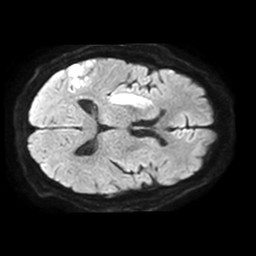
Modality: TRACE
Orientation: axial
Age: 69
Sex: male
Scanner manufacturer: philips
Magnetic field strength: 1.5 T
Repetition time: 3.537 s
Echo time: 0.06922 s